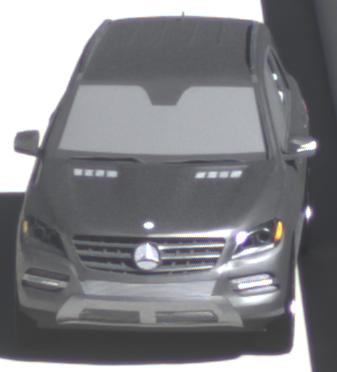
Make: Mercedes-Benz
Model: ML 350
Detailed model: M-Class (166)
Model produced from: 2011/11
Model produced until: 2014/10
Doors: 5
Color: gray
Road condition: dry road
Daytime: midday
Contrast: high contrast